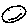
Label: smiley face